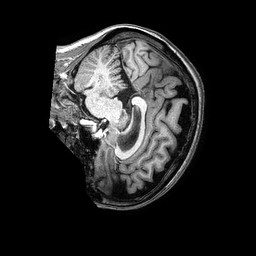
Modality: T1w
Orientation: sagittal
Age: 60
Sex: female
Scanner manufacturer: philips
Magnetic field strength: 3 T
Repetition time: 0.006682 s
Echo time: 0.002998 s